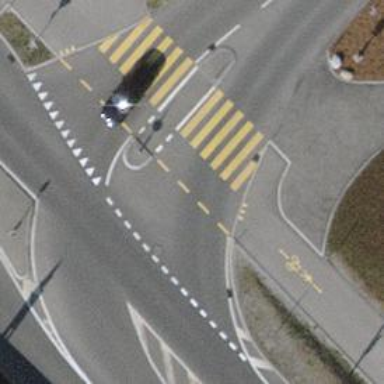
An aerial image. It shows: Traffic calming island.